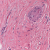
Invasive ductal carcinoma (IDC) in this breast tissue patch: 0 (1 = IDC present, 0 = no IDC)